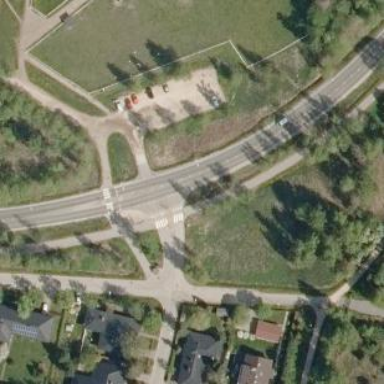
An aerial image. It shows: Road with "give way" sign.